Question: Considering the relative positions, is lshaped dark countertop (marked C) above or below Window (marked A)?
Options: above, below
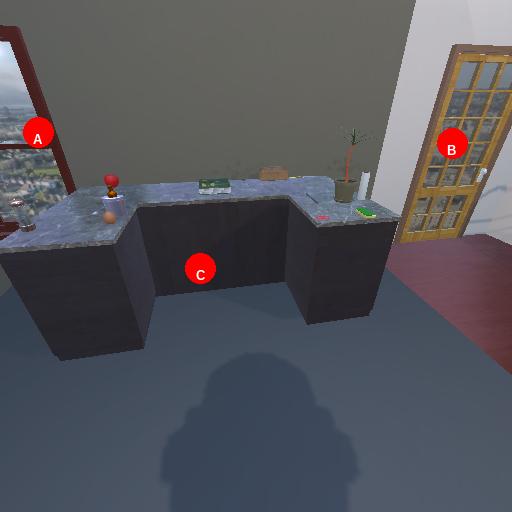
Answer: above